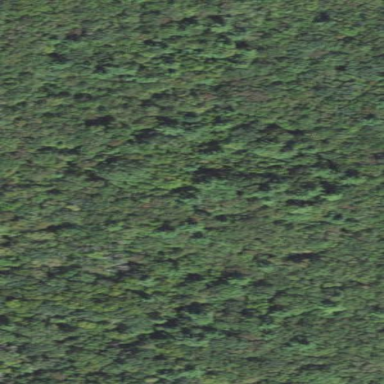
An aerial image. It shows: Mixed leaf woodland.